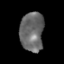
Tissue: lung
Cell type: T cells
Senescence score: 0.1929
Nuclear area (px): 909
Mean DAPI intensity: 105.567